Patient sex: M
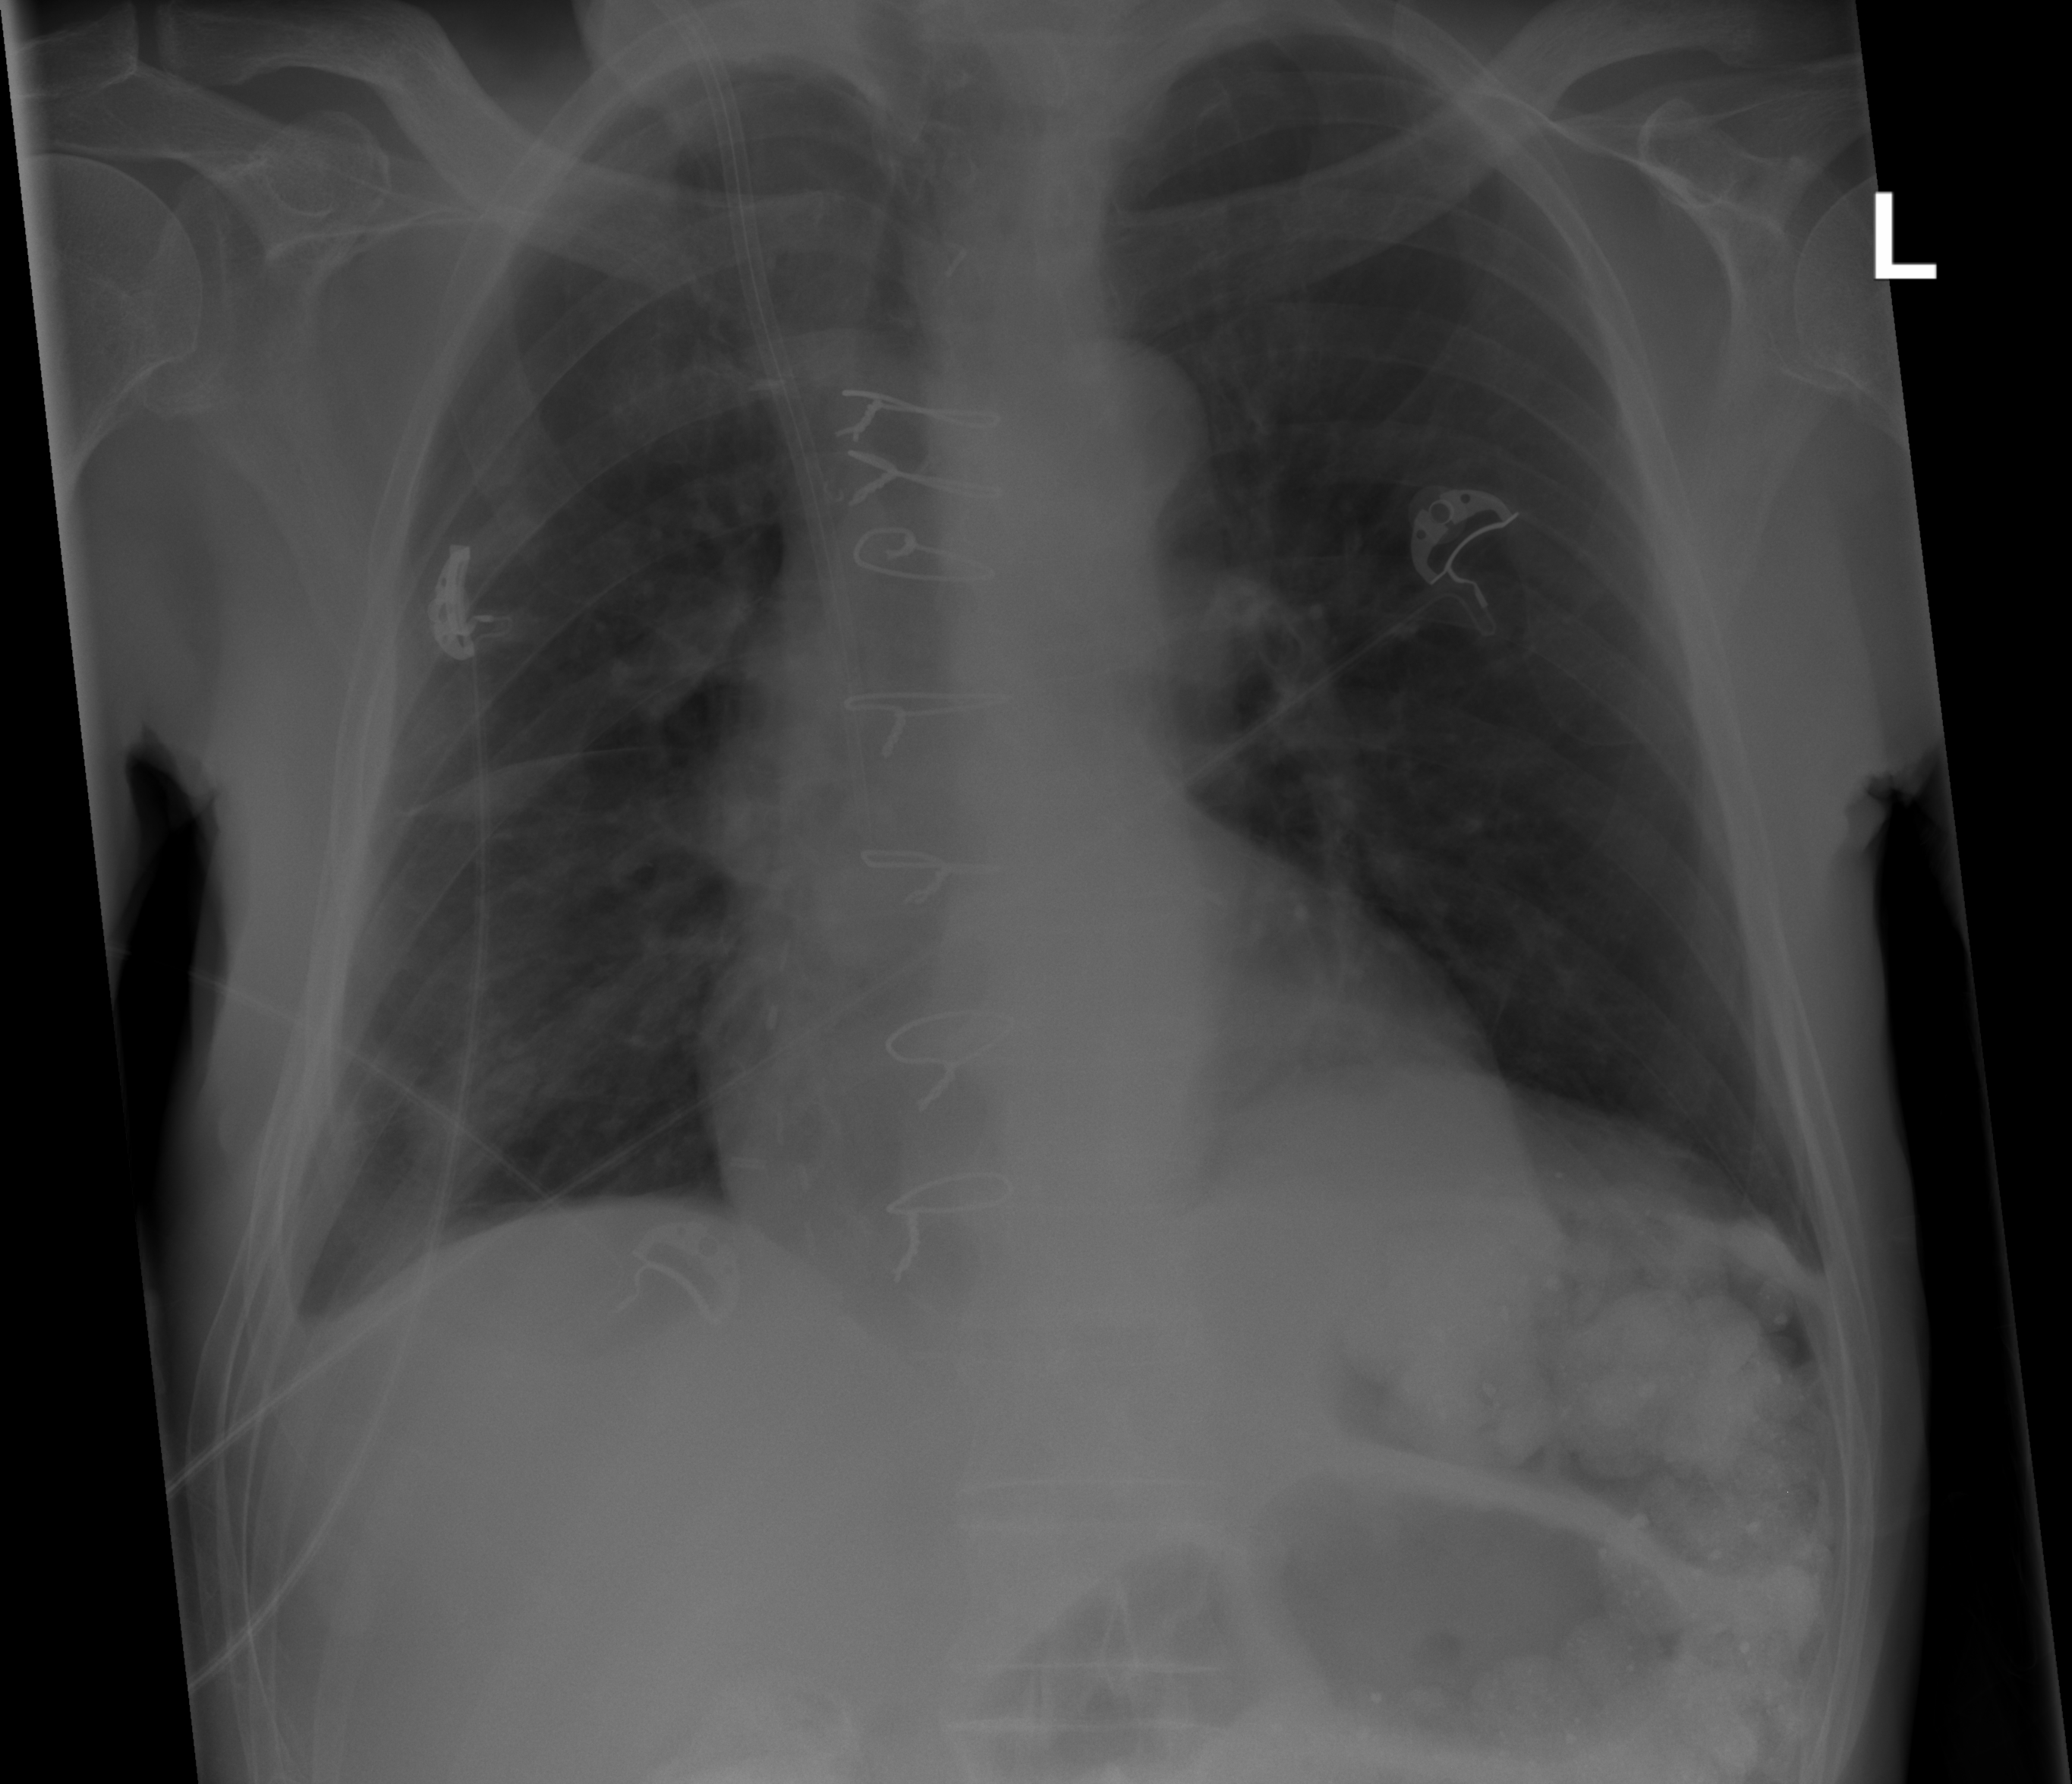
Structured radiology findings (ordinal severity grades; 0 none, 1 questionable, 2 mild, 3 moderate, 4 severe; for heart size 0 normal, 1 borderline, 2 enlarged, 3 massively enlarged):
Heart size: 0
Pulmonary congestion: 0
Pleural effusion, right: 2
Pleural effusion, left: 0
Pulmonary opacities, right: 0
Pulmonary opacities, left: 0
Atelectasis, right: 0
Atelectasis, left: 0